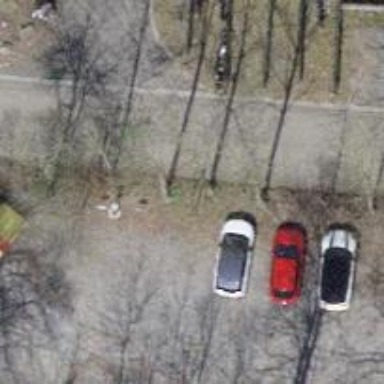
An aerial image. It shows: Charging station.